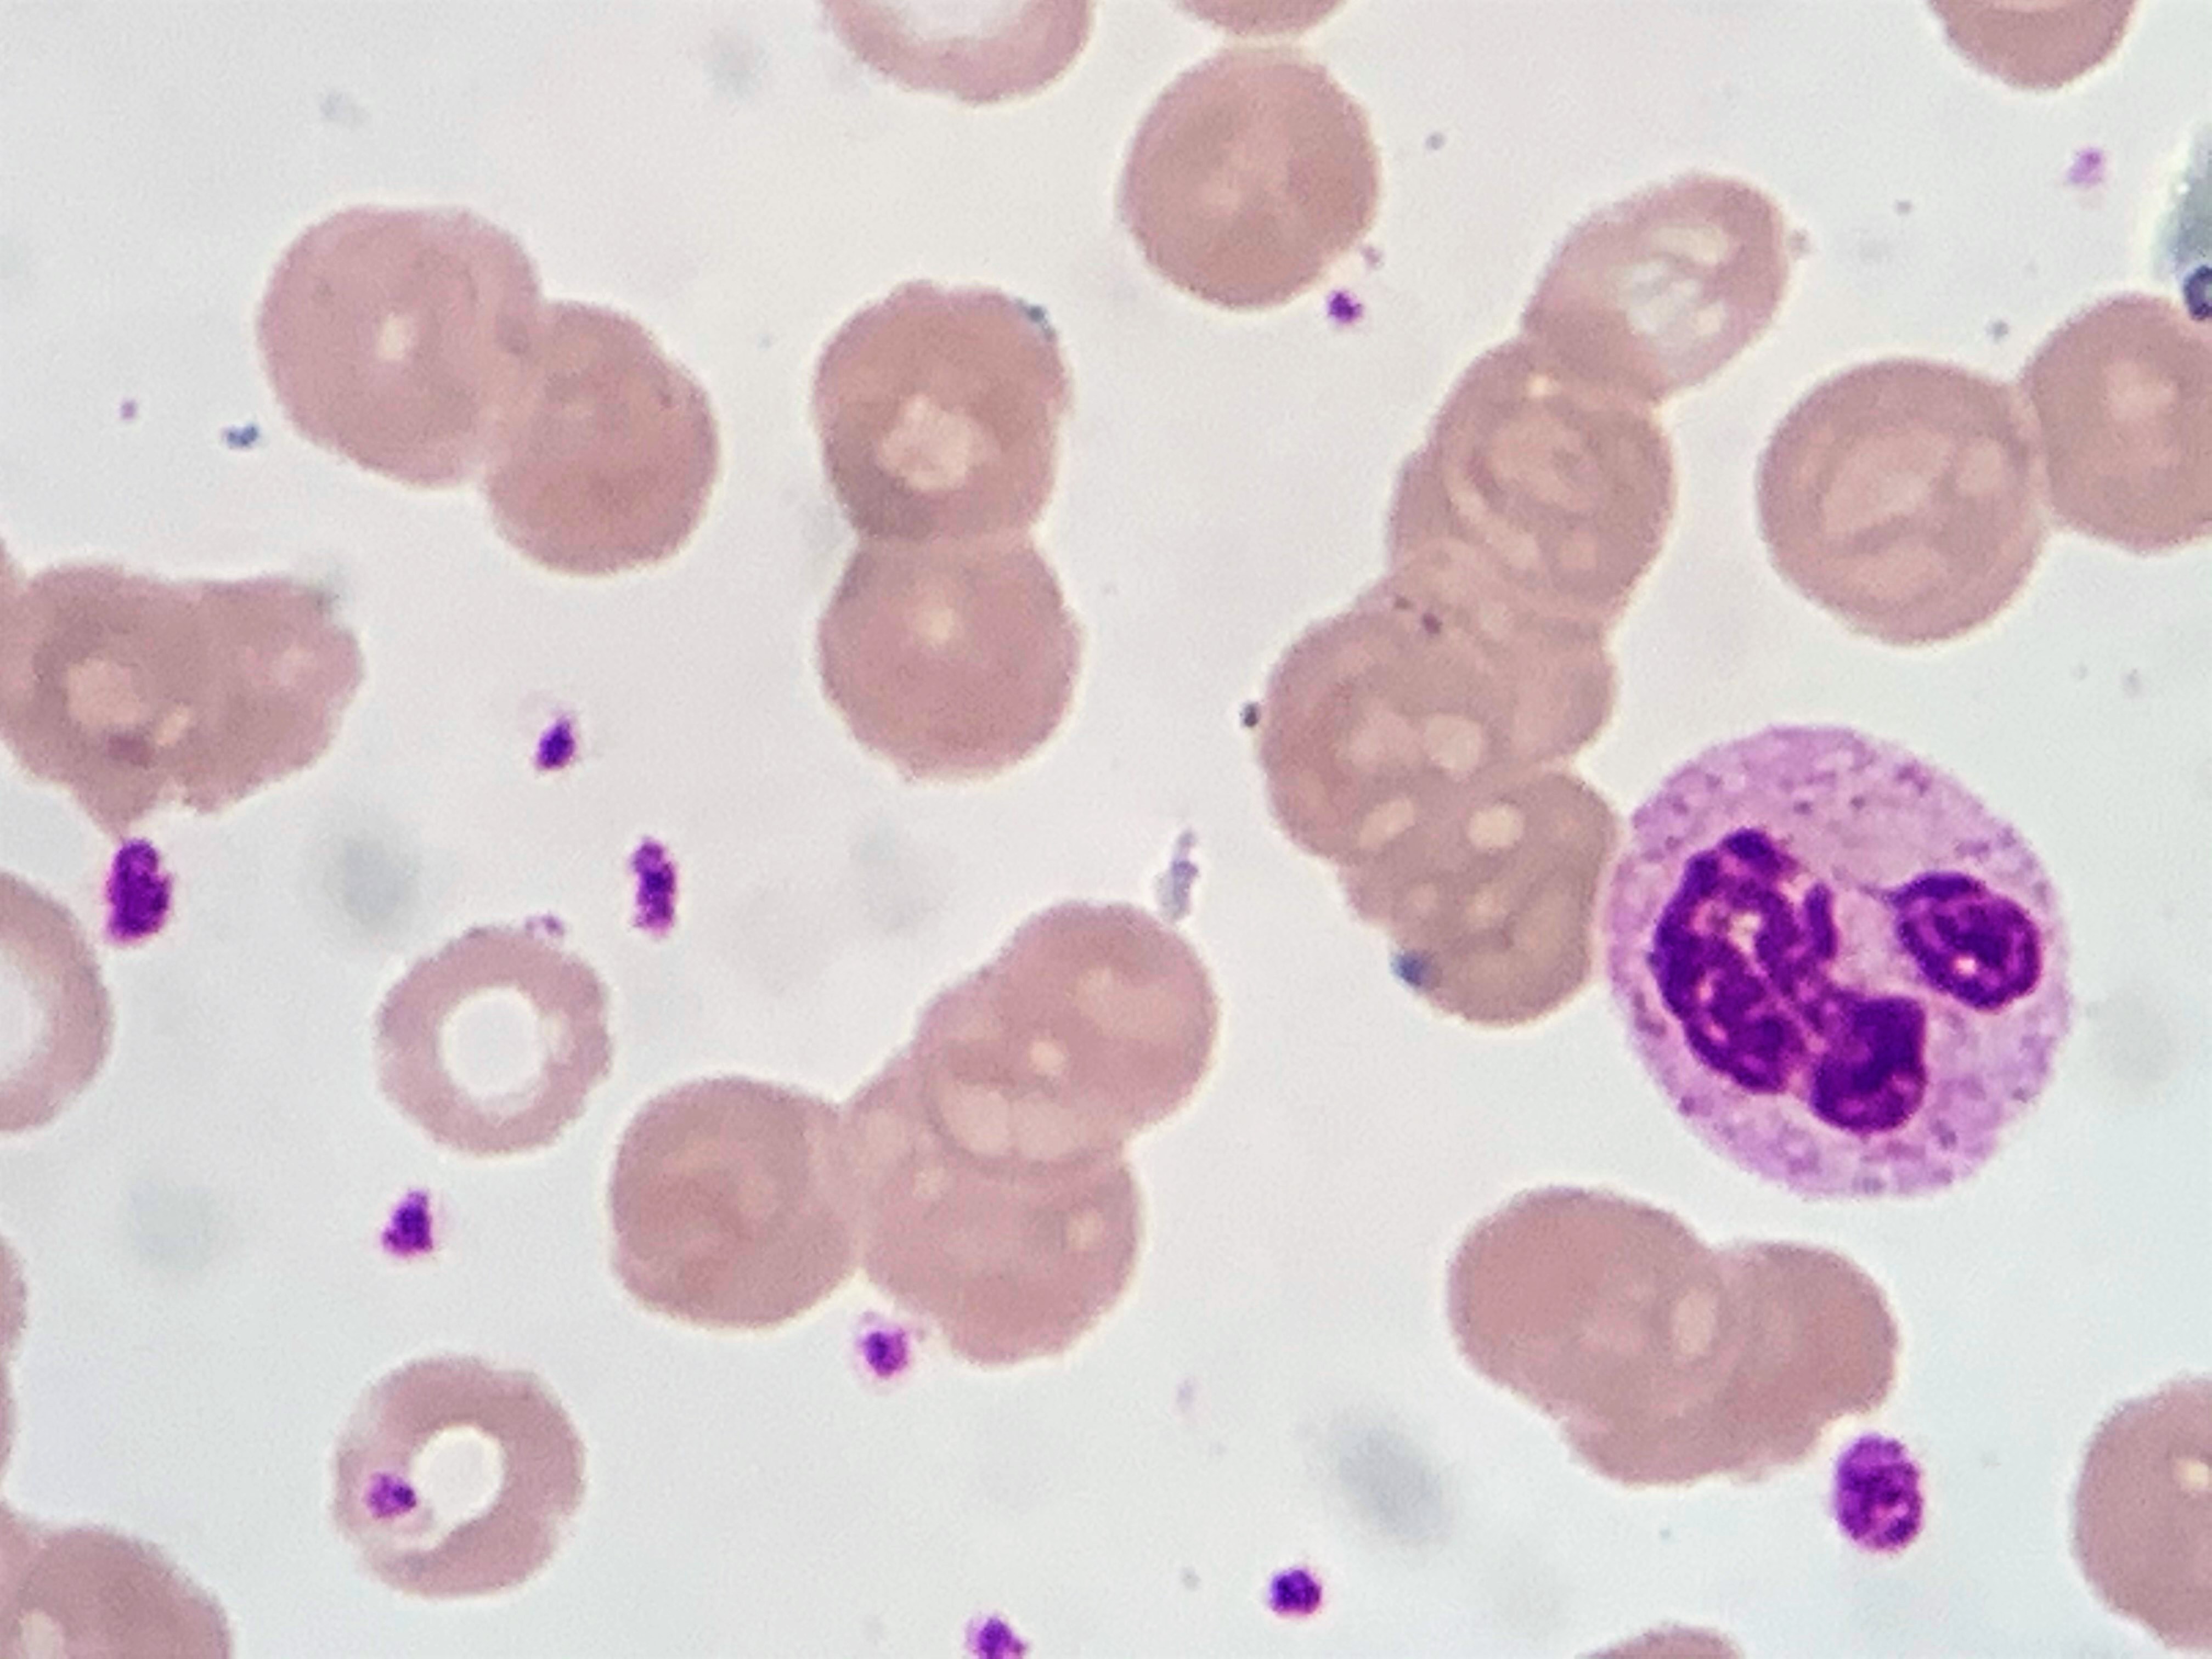
Cell type: NEUTROPHILS